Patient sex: M
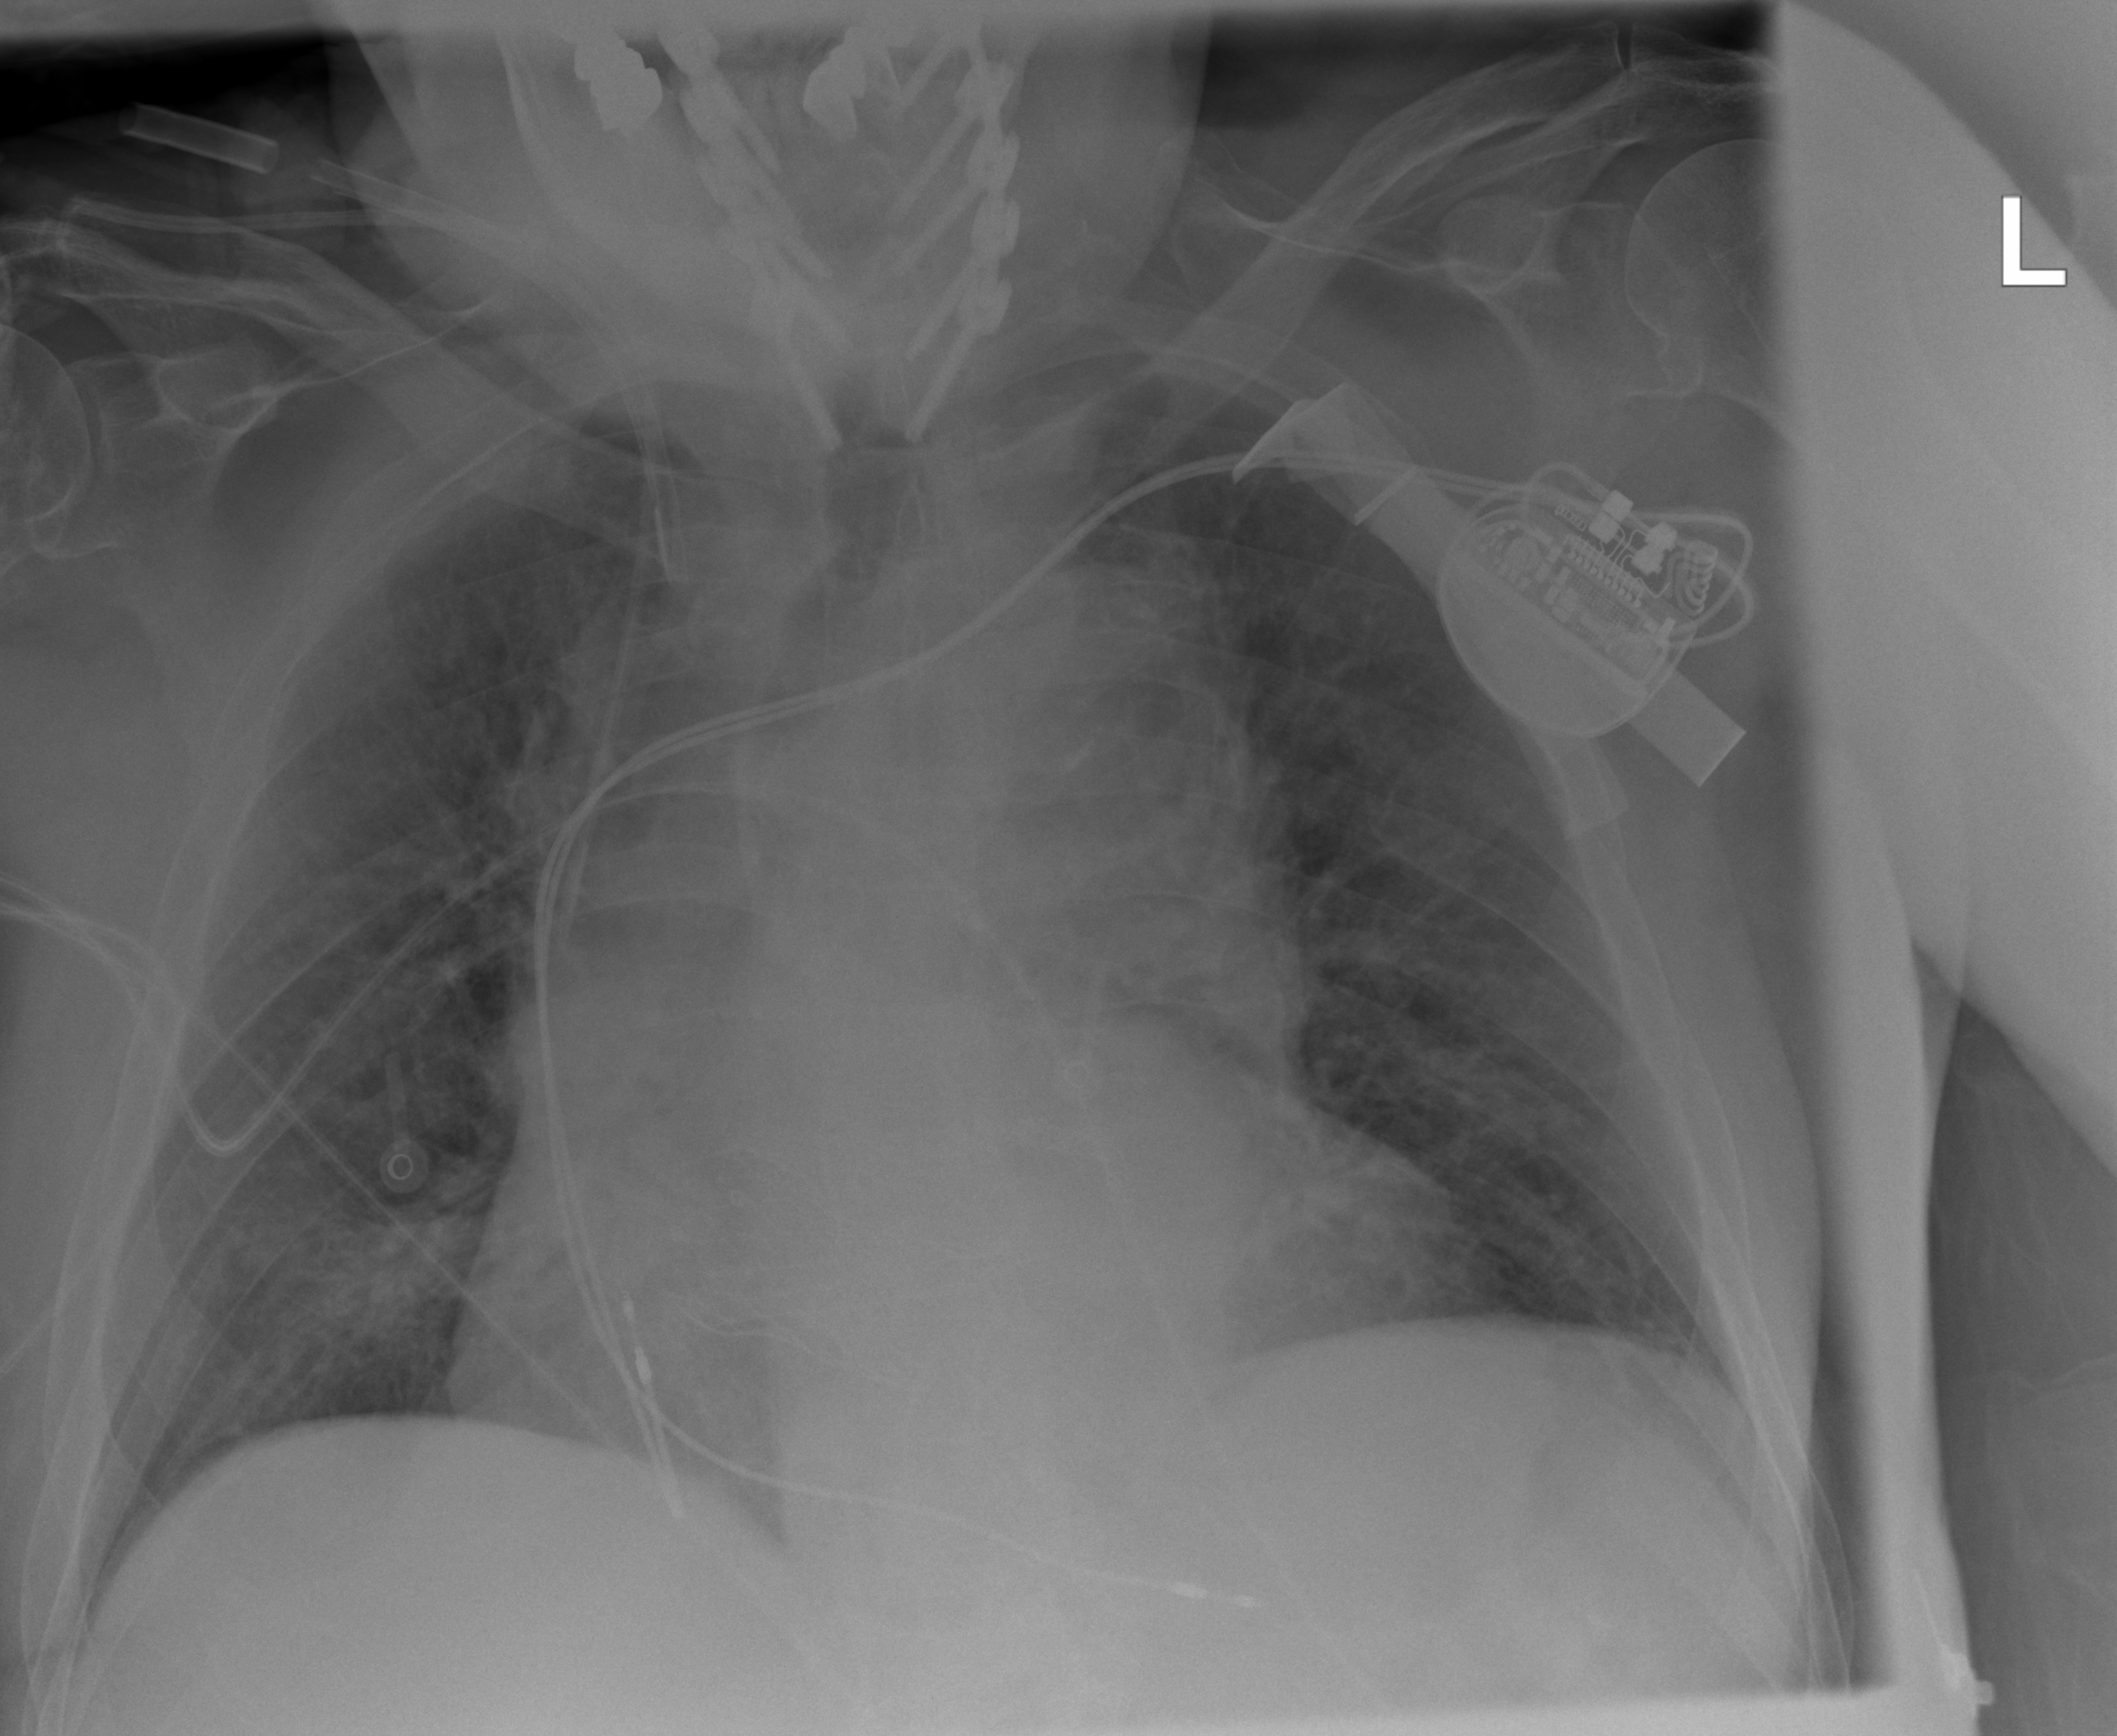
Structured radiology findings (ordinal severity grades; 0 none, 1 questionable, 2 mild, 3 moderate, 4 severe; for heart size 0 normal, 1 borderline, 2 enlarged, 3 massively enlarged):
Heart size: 2
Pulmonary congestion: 1
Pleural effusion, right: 0
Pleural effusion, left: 1
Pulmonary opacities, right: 0
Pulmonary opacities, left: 0
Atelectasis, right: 0
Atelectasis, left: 0